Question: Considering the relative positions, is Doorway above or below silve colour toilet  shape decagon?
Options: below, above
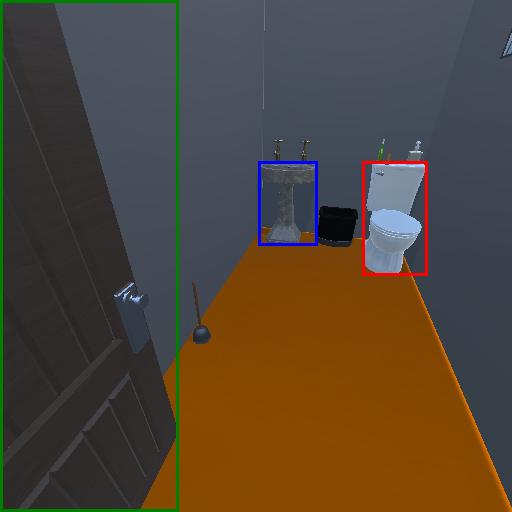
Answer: below